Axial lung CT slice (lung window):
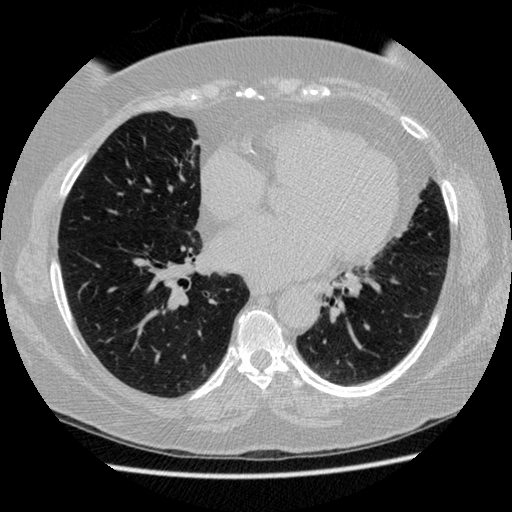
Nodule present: no